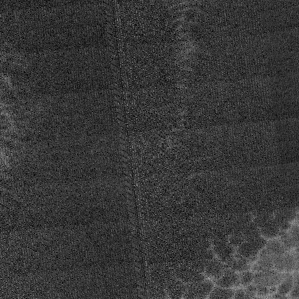
Label: frost